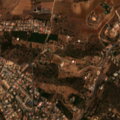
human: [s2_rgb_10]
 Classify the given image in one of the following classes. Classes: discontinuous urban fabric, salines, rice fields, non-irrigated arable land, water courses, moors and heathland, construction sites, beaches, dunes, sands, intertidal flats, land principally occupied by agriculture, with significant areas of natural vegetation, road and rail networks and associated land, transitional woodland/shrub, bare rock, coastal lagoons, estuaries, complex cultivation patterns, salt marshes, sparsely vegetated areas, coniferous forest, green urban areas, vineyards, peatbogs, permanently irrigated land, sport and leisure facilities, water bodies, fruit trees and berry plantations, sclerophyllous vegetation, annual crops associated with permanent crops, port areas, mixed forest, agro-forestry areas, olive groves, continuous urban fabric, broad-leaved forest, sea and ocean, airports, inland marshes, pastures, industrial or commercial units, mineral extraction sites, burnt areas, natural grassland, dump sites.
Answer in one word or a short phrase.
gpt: sport and leisure facilities, annual crops associated with permanent crops, complex cultivation patterns